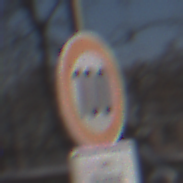
Verkehrszeichen: Geschwindigkeit100
Zusatzzeichen unten: BeiNaesse
Umgebung: Outdoor, Special
Tageszeit: MorningAfternoon
Wetter: Clear
Licht: Natural
Jahreszeit: Winter
Kontrast: HighContrast